Question: Two testers reported that they could not enter data into the text box, of my mobile app (android). They are both using a Samsung Galaxy S3. The app is an html/css/jquery native app. It uses cordova-1.9.0.jar and android-support-v4.jar
I am able to reproduce the issue in an android emulator. See attached picture below for its specs. Android version 4.1.2 ARM processor;
When I click in the input box, the box shows that it has the focus, the keyboard pops up, and when I click on a letter or number the key lights up like it should; but no characters are entered into the input box.
Here's the code for the input box
'''
<input name="boxZipcode" placeholder="Enter Zipcode" data-theme="b"
'''
id="boxZipcode" type="tel" />
I get the same non-results whether its a numbers-only keyboard, or a full keyboard.
What do I need to change to make the input boxes accept input? Thanks.
r
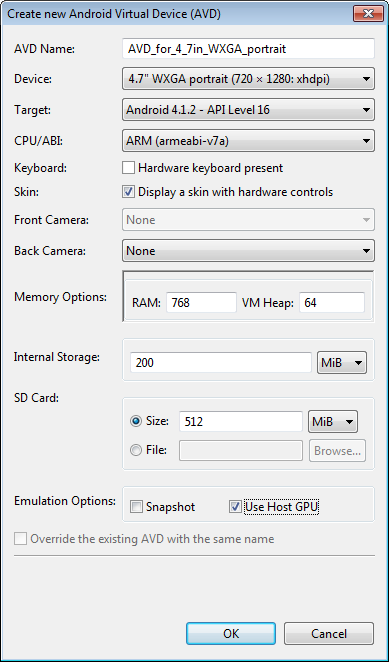
Answer: The problem went away when I upgraded from cordova 1.9.0 to cordova 2.5.0
The android guy's comment (#13) at <URL> at android issues says that a similar problem "involved a race condition with the GC and weak references"
Also, fyi, I had warnings in LogCat indicating a race condition, like.
skipped 31 frames! The application may be doing too much work on its main thread.
and
IInputConnectionWrapper beginBatchEdit on inactive InputConnection